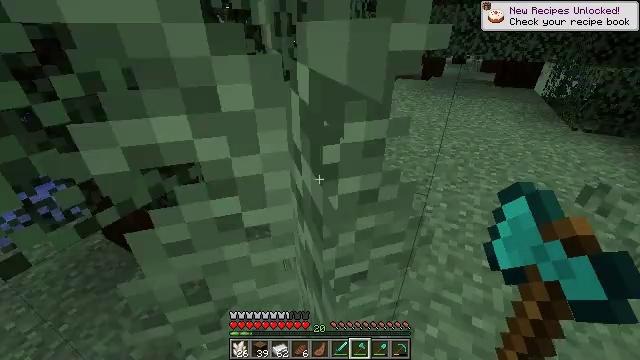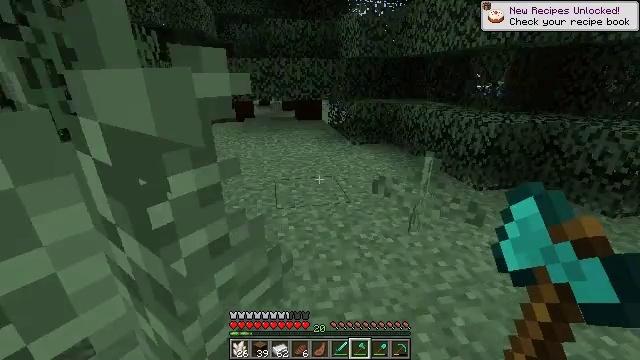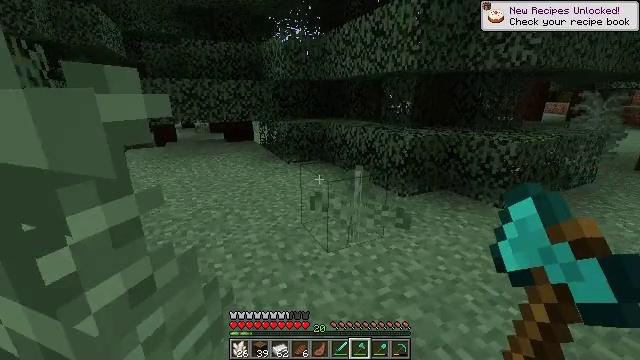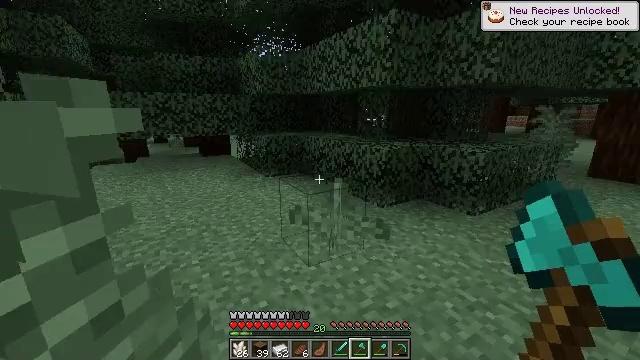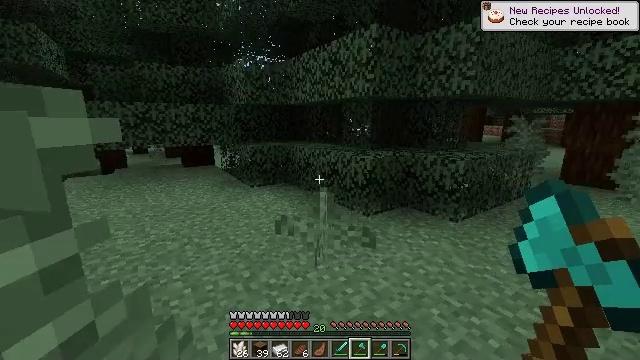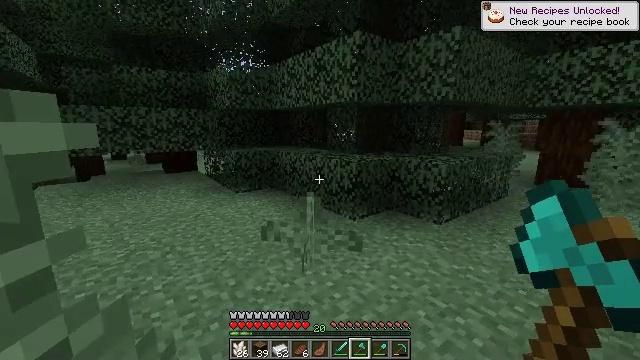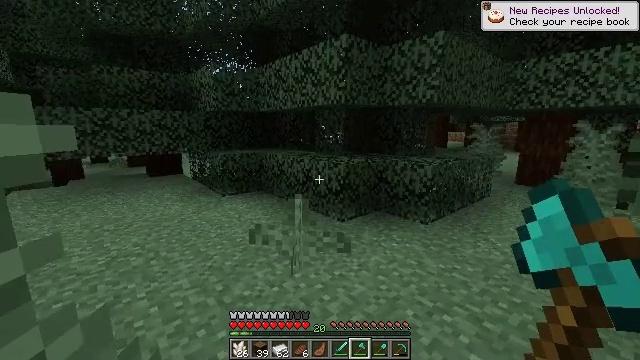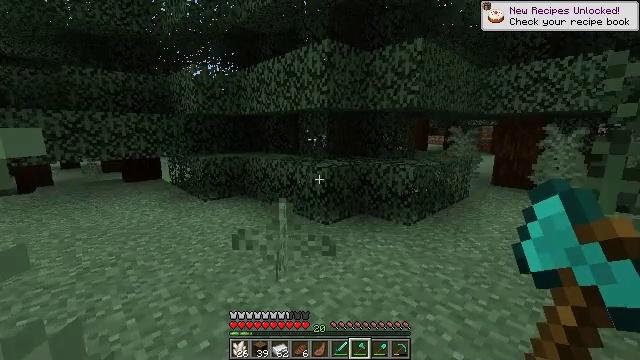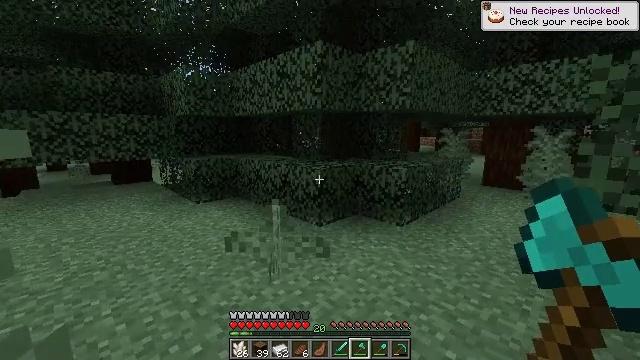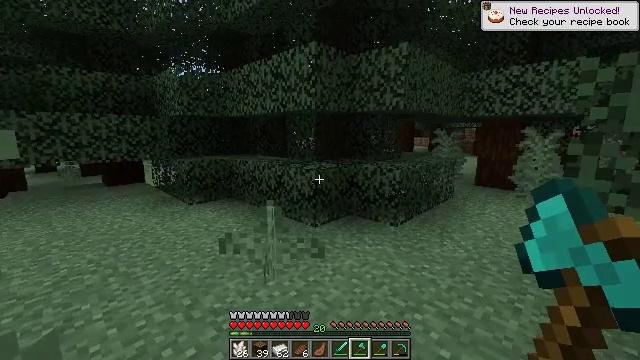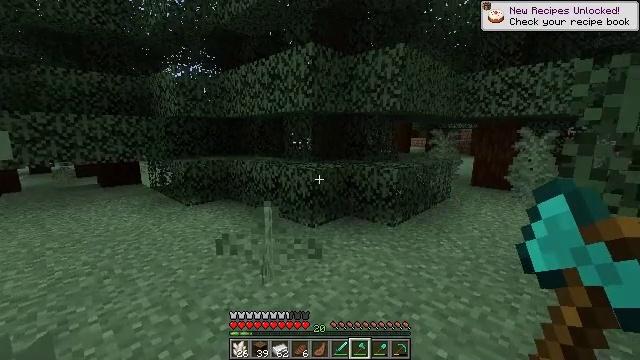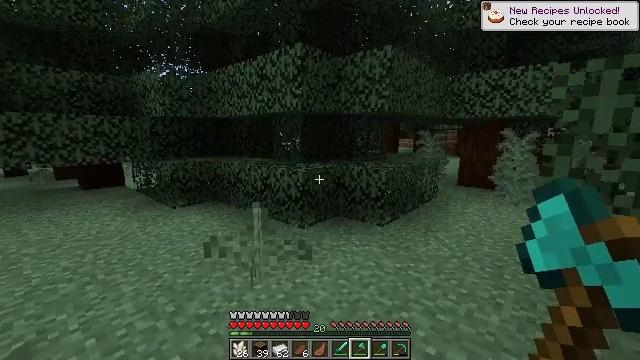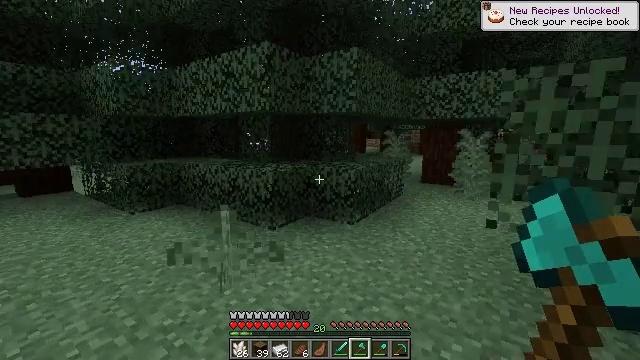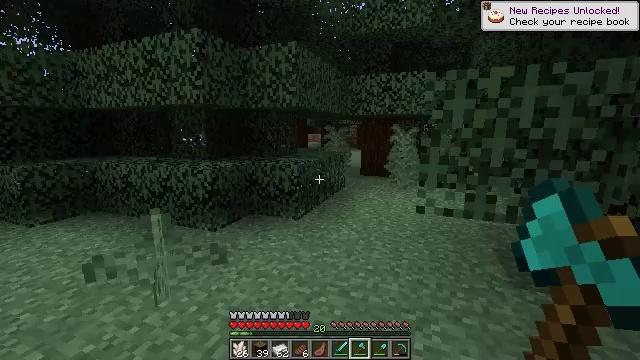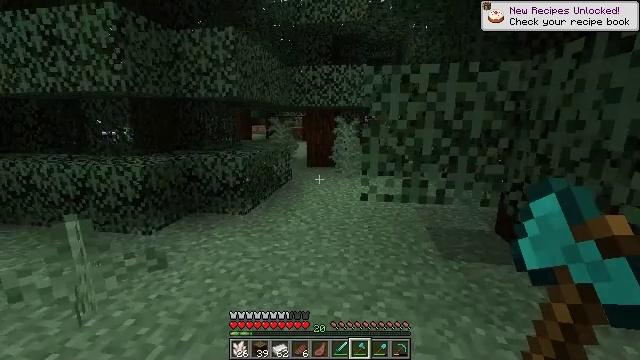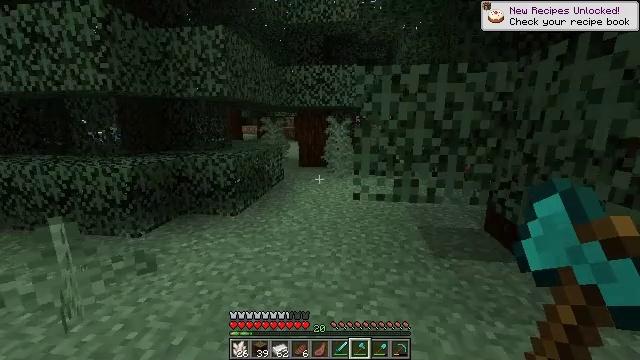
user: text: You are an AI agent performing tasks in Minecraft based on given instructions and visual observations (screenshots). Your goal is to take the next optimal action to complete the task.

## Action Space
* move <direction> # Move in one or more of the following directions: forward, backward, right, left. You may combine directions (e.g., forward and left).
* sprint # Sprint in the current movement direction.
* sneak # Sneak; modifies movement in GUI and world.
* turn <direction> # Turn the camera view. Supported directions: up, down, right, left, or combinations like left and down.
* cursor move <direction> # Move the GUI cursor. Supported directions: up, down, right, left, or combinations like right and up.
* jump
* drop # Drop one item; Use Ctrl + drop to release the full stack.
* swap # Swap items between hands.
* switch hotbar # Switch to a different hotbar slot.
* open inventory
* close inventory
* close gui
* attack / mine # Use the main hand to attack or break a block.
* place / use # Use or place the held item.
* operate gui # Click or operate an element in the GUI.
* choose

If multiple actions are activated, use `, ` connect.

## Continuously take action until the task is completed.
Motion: motion action
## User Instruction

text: Remove the large fern from the terrain.
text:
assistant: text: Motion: turn right and up
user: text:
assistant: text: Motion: turn right and up
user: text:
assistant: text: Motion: turn right and up
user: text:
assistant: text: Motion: turn right and up
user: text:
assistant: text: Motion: turn right and up
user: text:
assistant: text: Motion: turn right
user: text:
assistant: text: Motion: turn right
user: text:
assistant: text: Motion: turn right
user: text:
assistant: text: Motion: turn right
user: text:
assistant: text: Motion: no_op
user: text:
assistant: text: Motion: turn right
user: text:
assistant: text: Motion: turn right
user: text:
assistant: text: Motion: turn right and down
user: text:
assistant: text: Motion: turn right and down
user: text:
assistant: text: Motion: turn right
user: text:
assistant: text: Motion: no_op
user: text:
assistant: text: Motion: no_op
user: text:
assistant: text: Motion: move forward
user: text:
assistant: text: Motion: move forward
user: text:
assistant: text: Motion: move forward
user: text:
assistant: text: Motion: move forward
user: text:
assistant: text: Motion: move forward
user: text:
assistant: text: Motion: move forward
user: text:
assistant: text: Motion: move forward
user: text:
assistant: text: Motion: move forward
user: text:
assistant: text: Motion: move forward, sprint
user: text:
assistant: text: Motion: move forward, sprint
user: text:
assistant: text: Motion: move forward, sprint
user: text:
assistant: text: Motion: move forward, sprint
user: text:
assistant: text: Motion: move forward, sprint